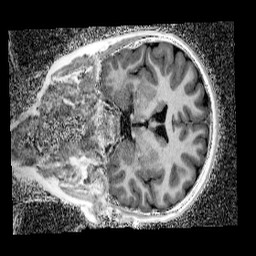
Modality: UNIT1_denoised
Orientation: coronal
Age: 9
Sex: male
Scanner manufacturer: siemens
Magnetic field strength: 3 T
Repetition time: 4 s
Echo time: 0.00299 s